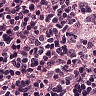
Metastatic tissue present: no